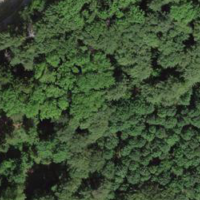
EUNIS habitat code: 41
Species observed at this site:
Dryocopus martius
Symphoricarpos albus